Question: I downloaded tutorial (0.3.8) from <URL> and it works fine, but when I try to run some example, I get the error message
> The specified file is an unrecognized or unsupported binary format

can you tell me why?
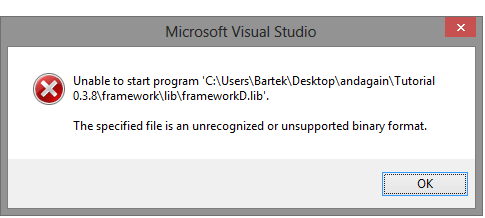
Answer: I think you wrongly set the project as your project. Try to set your project as your project.
In you can set a project into project just by right click the and select the option